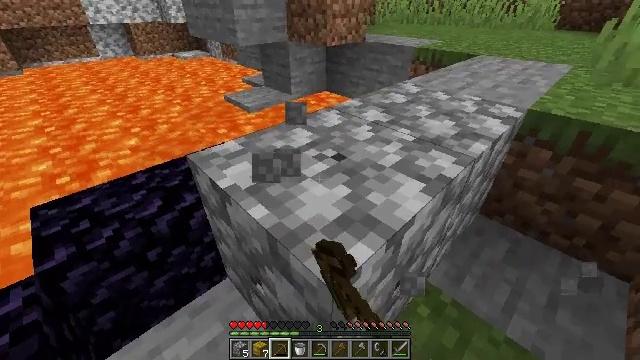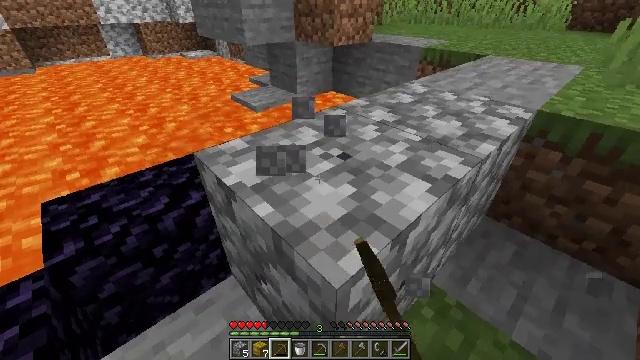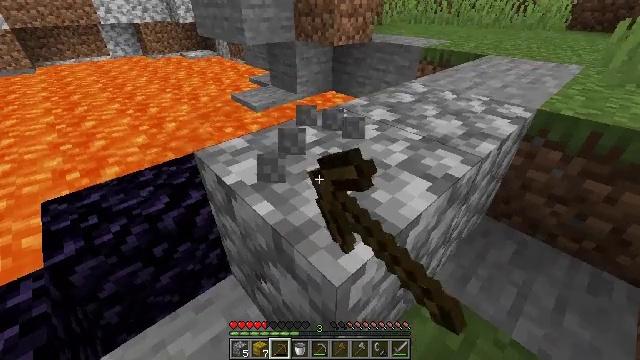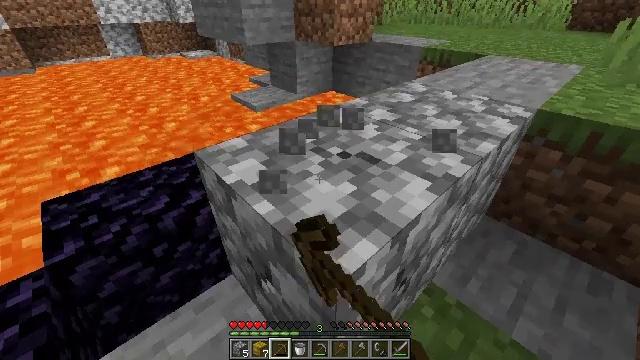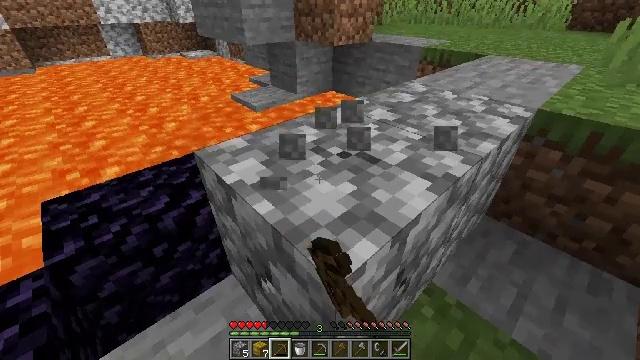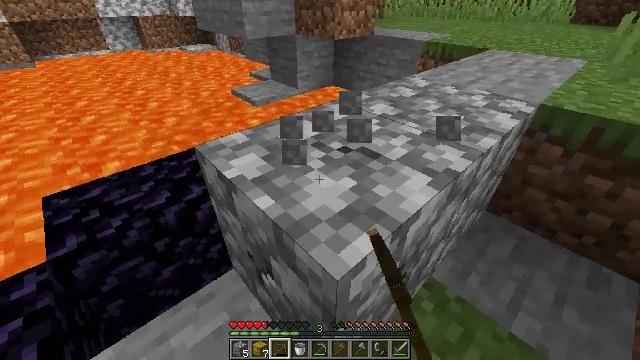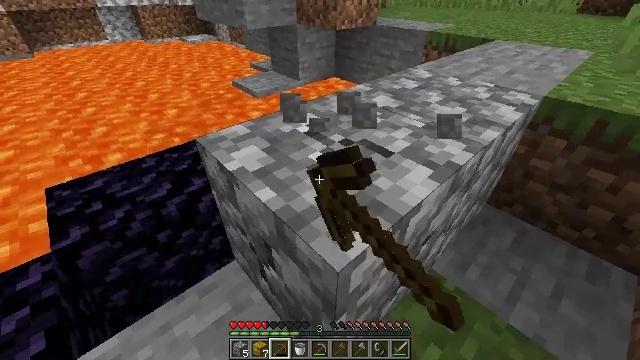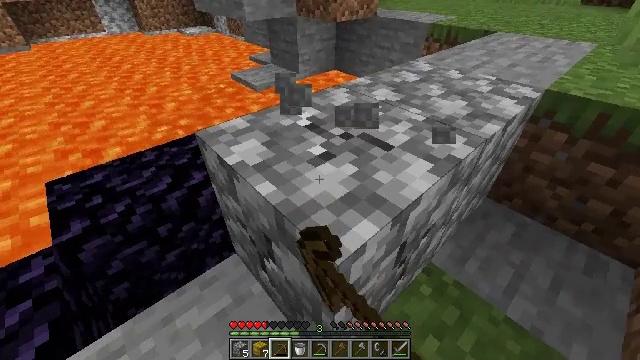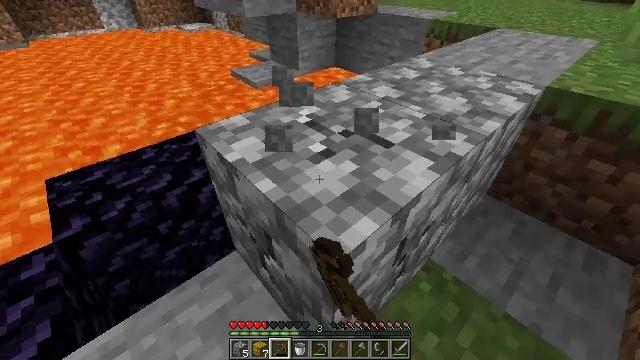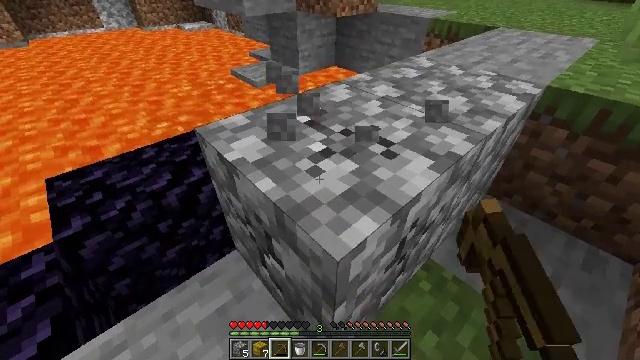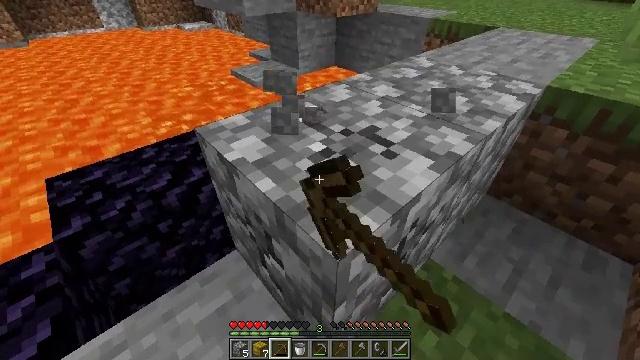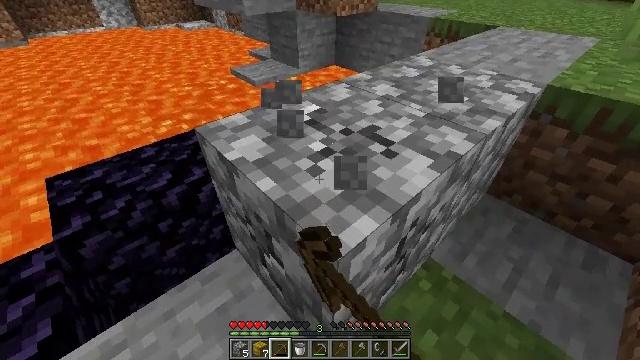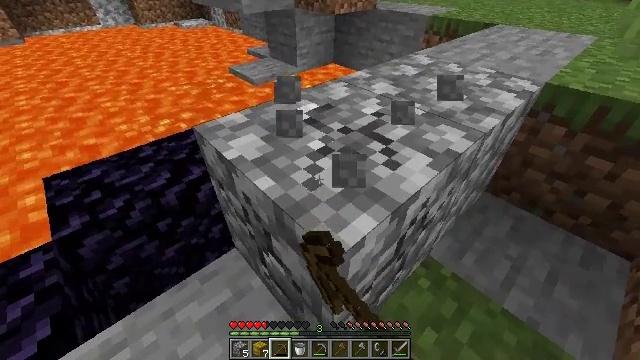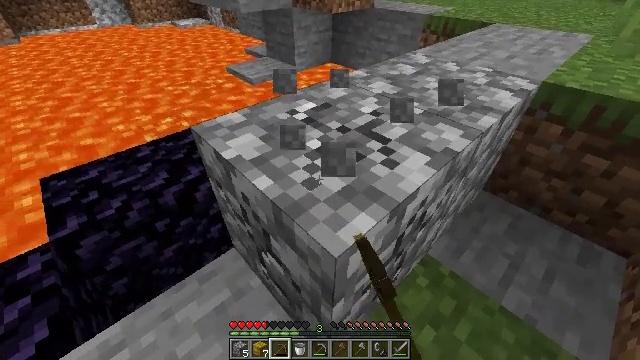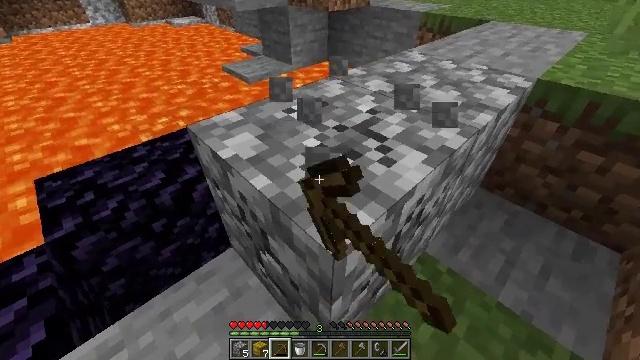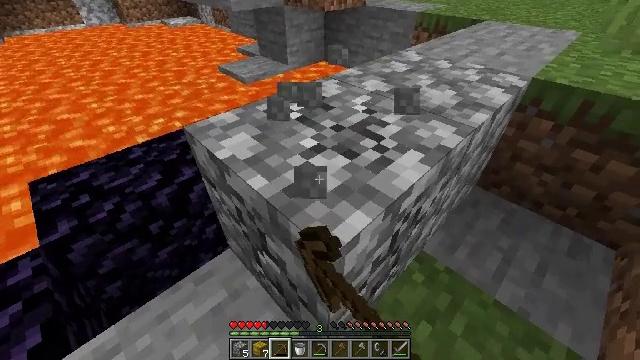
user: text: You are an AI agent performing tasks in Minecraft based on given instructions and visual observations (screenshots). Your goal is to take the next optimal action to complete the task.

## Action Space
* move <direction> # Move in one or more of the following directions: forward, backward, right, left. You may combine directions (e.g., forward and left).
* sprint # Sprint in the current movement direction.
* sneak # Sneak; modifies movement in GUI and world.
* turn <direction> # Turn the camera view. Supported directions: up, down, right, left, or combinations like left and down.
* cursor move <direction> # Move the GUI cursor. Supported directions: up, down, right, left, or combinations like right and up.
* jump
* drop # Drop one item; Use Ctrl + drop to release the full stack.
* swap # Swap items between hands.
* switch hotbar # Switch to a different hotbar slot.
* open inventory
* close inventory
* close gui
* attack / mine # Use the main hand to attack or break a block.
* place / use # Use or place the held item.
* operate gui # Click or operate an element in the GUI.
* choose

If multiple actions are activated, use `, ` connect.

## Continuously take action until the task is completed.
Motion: motion action
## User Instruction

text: Digging the cobblestone underground.
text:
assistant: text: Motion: turn left, attack / mine
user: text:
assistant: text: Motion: attack / mine
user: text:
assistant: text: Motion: attack / mine
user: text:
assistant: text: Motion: attack / mine
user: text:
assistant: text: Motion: turn down, attack / mine
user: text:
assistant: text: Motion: turn down, attack / mine
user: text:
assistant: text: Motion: turn down, attack / mine
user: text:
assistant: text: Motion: attack / mine
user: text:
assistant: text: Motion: attack / mine
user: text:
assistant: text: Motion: attack / mine
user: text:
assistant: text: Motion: attack / mine
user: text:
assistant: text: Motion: attack / mine
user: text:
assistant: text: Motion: attack / mine
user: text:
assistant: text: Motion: attack / mine
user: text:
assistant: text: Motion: attack / mine
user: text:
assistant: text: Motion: attack / mine
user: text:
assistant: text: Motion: attack / mine
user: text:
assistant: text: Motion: turn right, attack / mine
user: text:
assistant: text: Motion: turn right, attack / mine
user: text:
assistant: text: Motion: turn right, attack / mine
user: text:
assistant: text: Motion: turn right, attack / mine
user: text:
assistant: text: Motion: attack / mine
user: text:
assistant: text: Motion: attack / mine
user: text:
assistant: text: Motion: attack / mine
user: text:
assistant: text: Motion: attack / mine
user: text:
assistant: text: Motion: attack / mine
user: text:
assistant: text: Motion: attack / mine
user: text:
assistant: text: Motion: attack / mine
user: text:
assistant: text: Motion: attack / mine
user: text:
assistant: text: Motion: turn right, attack / mine